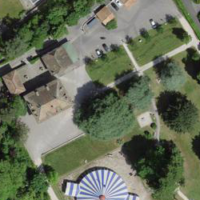
EUNIS habitat code: 54
Species observed at this site:
Lobularia maritima
Cercis siliquastrum
Fagus sylvatica
Ilex aquifolium